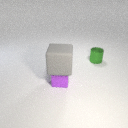
small purple rubber cube below large gray rubber cube